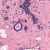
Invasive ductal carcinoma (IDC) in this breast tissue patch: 0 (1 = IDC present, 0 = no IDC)